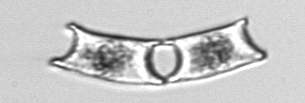
Label: Eucampia